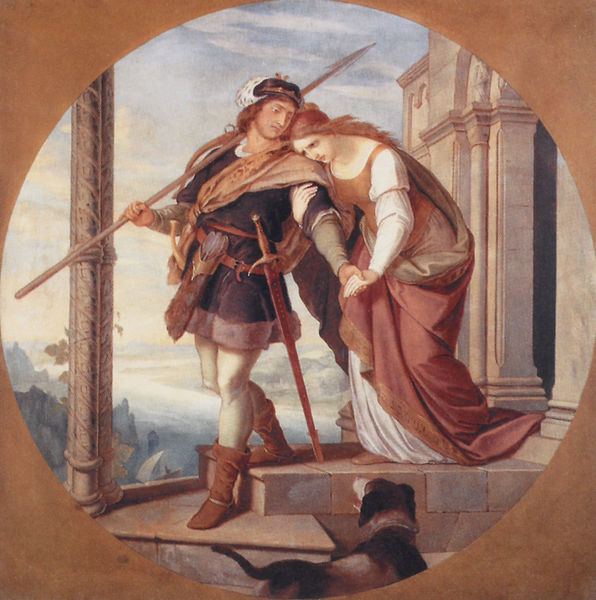
Titel: Siegfrieds Anschied von Krimhild
Künstler: Julius Schnorr von Carolsfeld
Institution: Berlin, Staatliche Museen, Nationalgalerie
Schlagwörter: berg, felsen, gemälde, himmel, mann, meer, umhang, wasser, wolken, bäume, fluss, landschaft, braun, frau, hut, schwarz, säule, säulen, weiss, gebäude, gürtel, hund, rot, schloss, malerei, mütze, stein, trauer, bild, boden, haare, paar, tal, traurig, wald, rund, schiff, liebe, umarmung, bogen, berge, gebirge, treppe, lanze, stufe, stufen, scheide, abschied, schwert, soldat, helm, stiefel, allegorie, mythologie, jagd, liebespaar, jäger, wams, krieger, tempel, speer, köcher, pfeil, gruß, pfeile, hunf